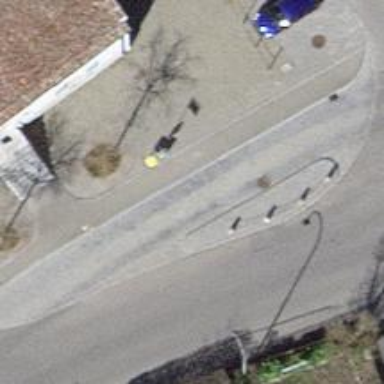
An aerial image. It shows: Post box.